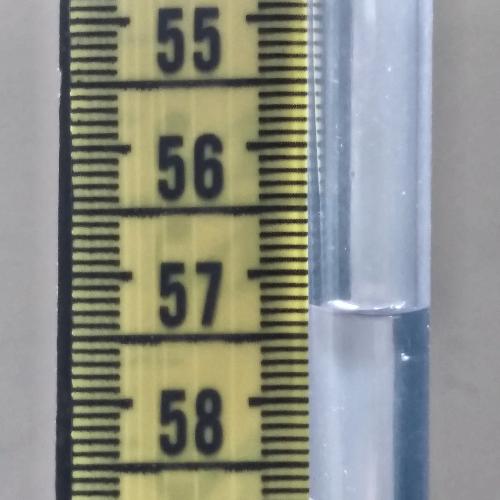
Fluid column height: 57.3 cm